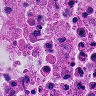
Metastatic tissue present: yes